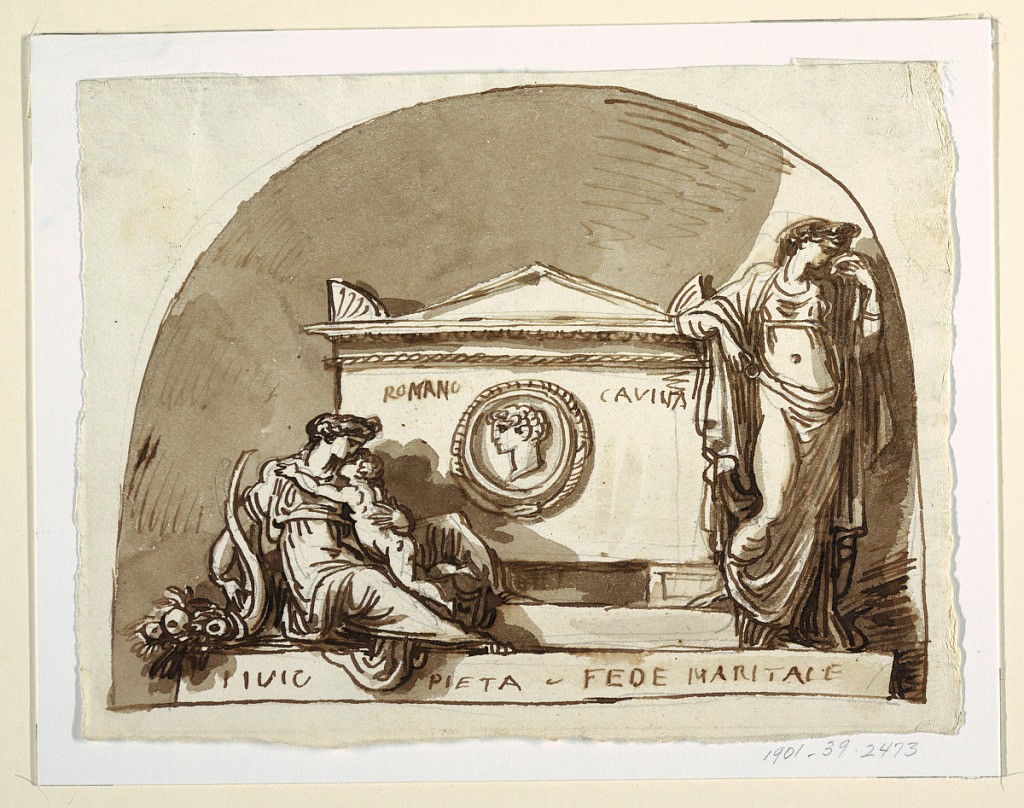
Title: Sepulchral Monument for Roman Cavina, Chiesa dell'Osservanza, Faenza
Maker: Felice Giani, Italian, 1758–1823
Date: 1816
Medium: Pen and brown ink, brush and brown wash over graphite on white heavy wove paper
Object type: Drawing
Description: Sarcophagus in niche; on it, bas-relief portrait medallion of Romano Cavina. Seated on plinth at lower left, female figure of Abundance, holding cornucopia and embracing child; standing female figure mourns at right.